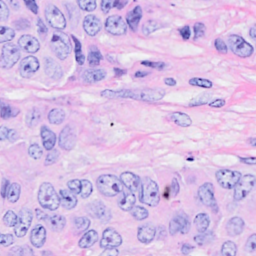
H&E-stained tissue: Breast